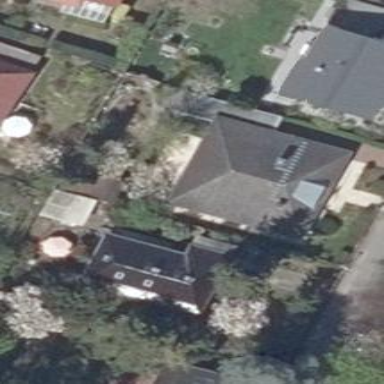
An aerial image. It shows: Detached building.